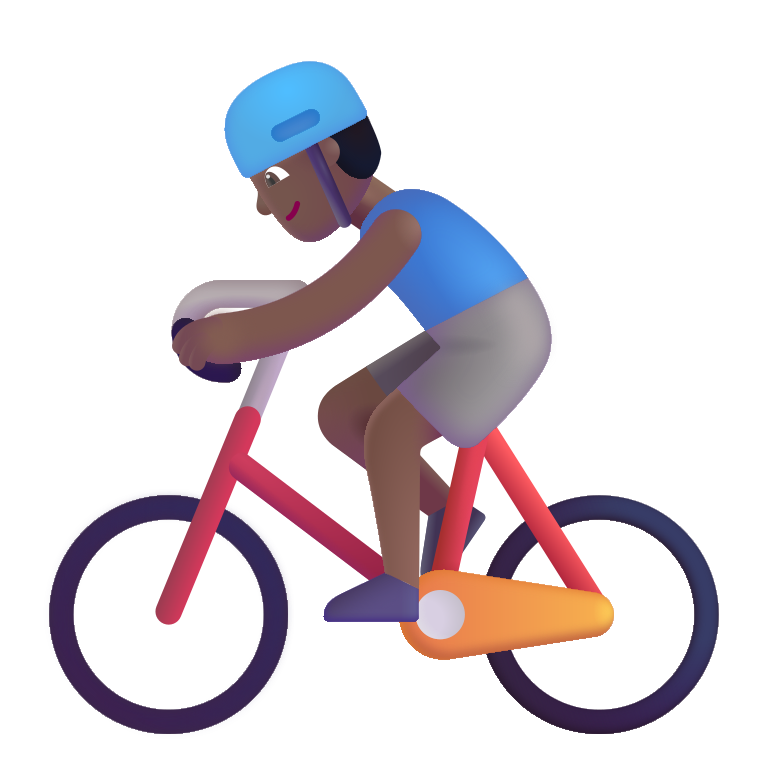
man biking color  dark